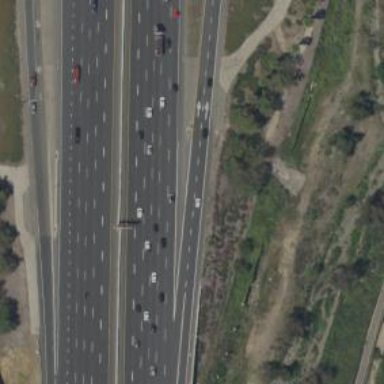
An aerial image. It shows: Motorway link.